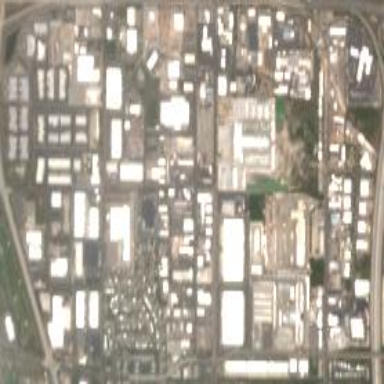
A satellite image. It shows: Industrial area.